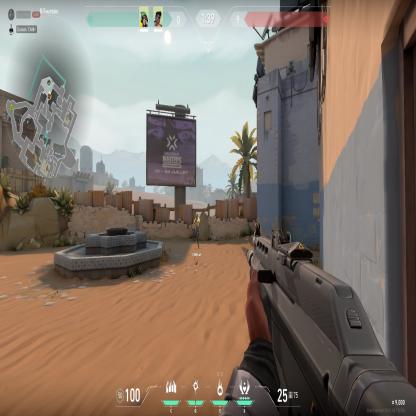
Label: teammate